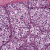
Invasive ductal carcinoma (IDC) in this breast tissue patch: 0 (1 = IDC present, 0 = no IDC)